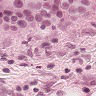
Metastatic tissue present: yes